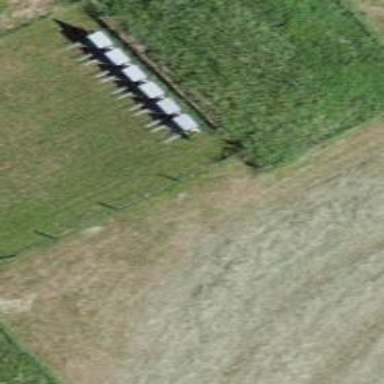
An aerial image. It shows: Wall barrier.